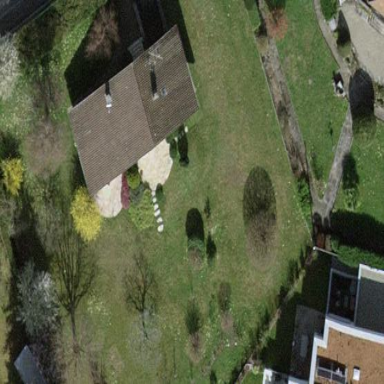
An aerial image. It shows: Garden enclosed by fence.